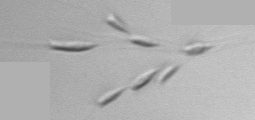
Label: Dinobryon